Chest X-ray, AP view. Patient: 36 years old, sex M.
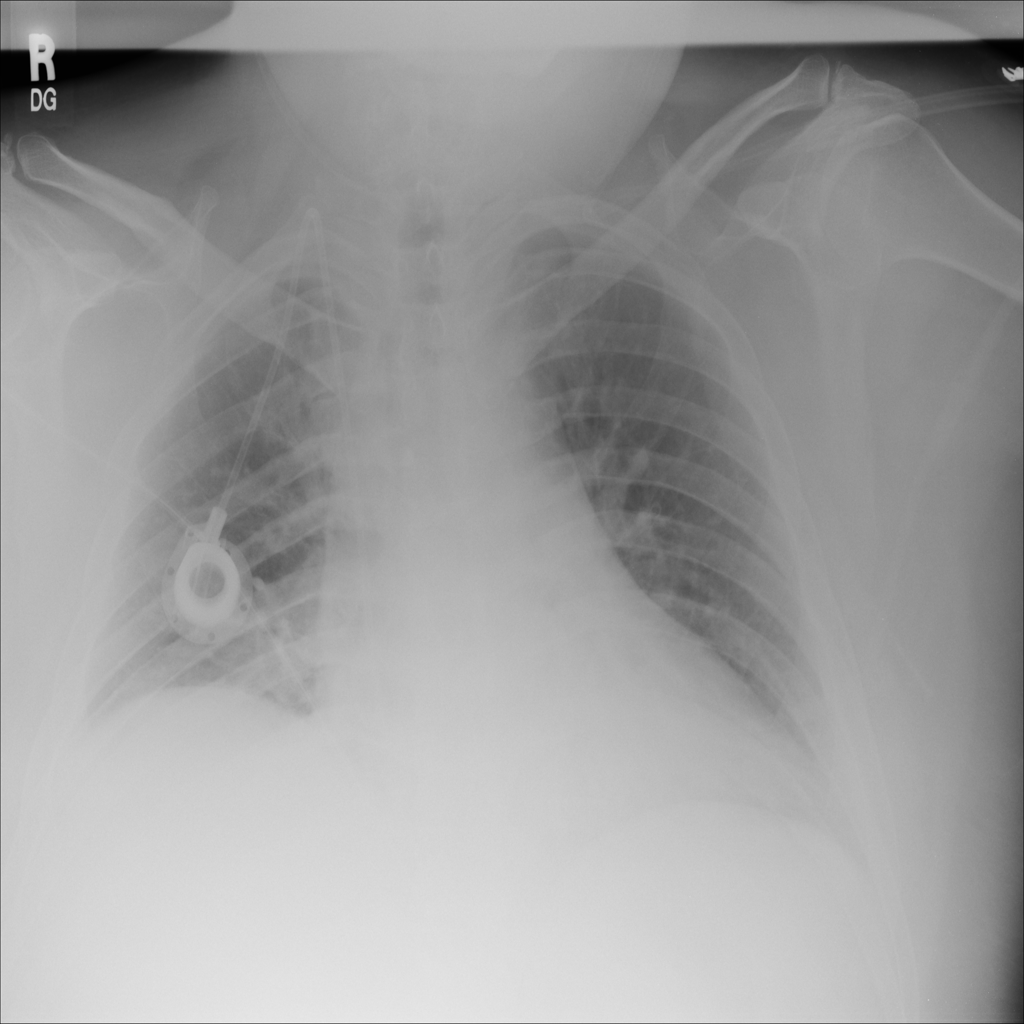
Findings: Pneumothorax